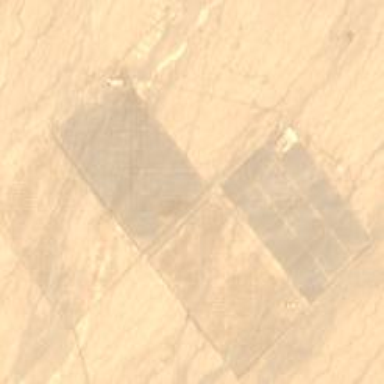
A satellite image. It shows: Solar power generator fenced in by barrier. The generator is solar photovoltaic panel.